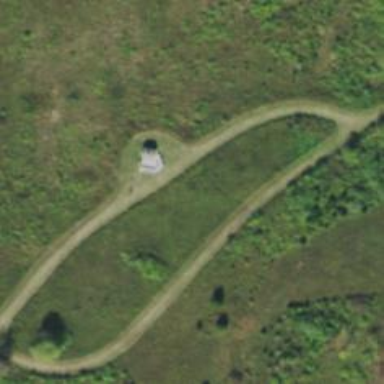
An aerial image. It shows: Bird hide located in leisure land.